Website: lowes
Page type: cart
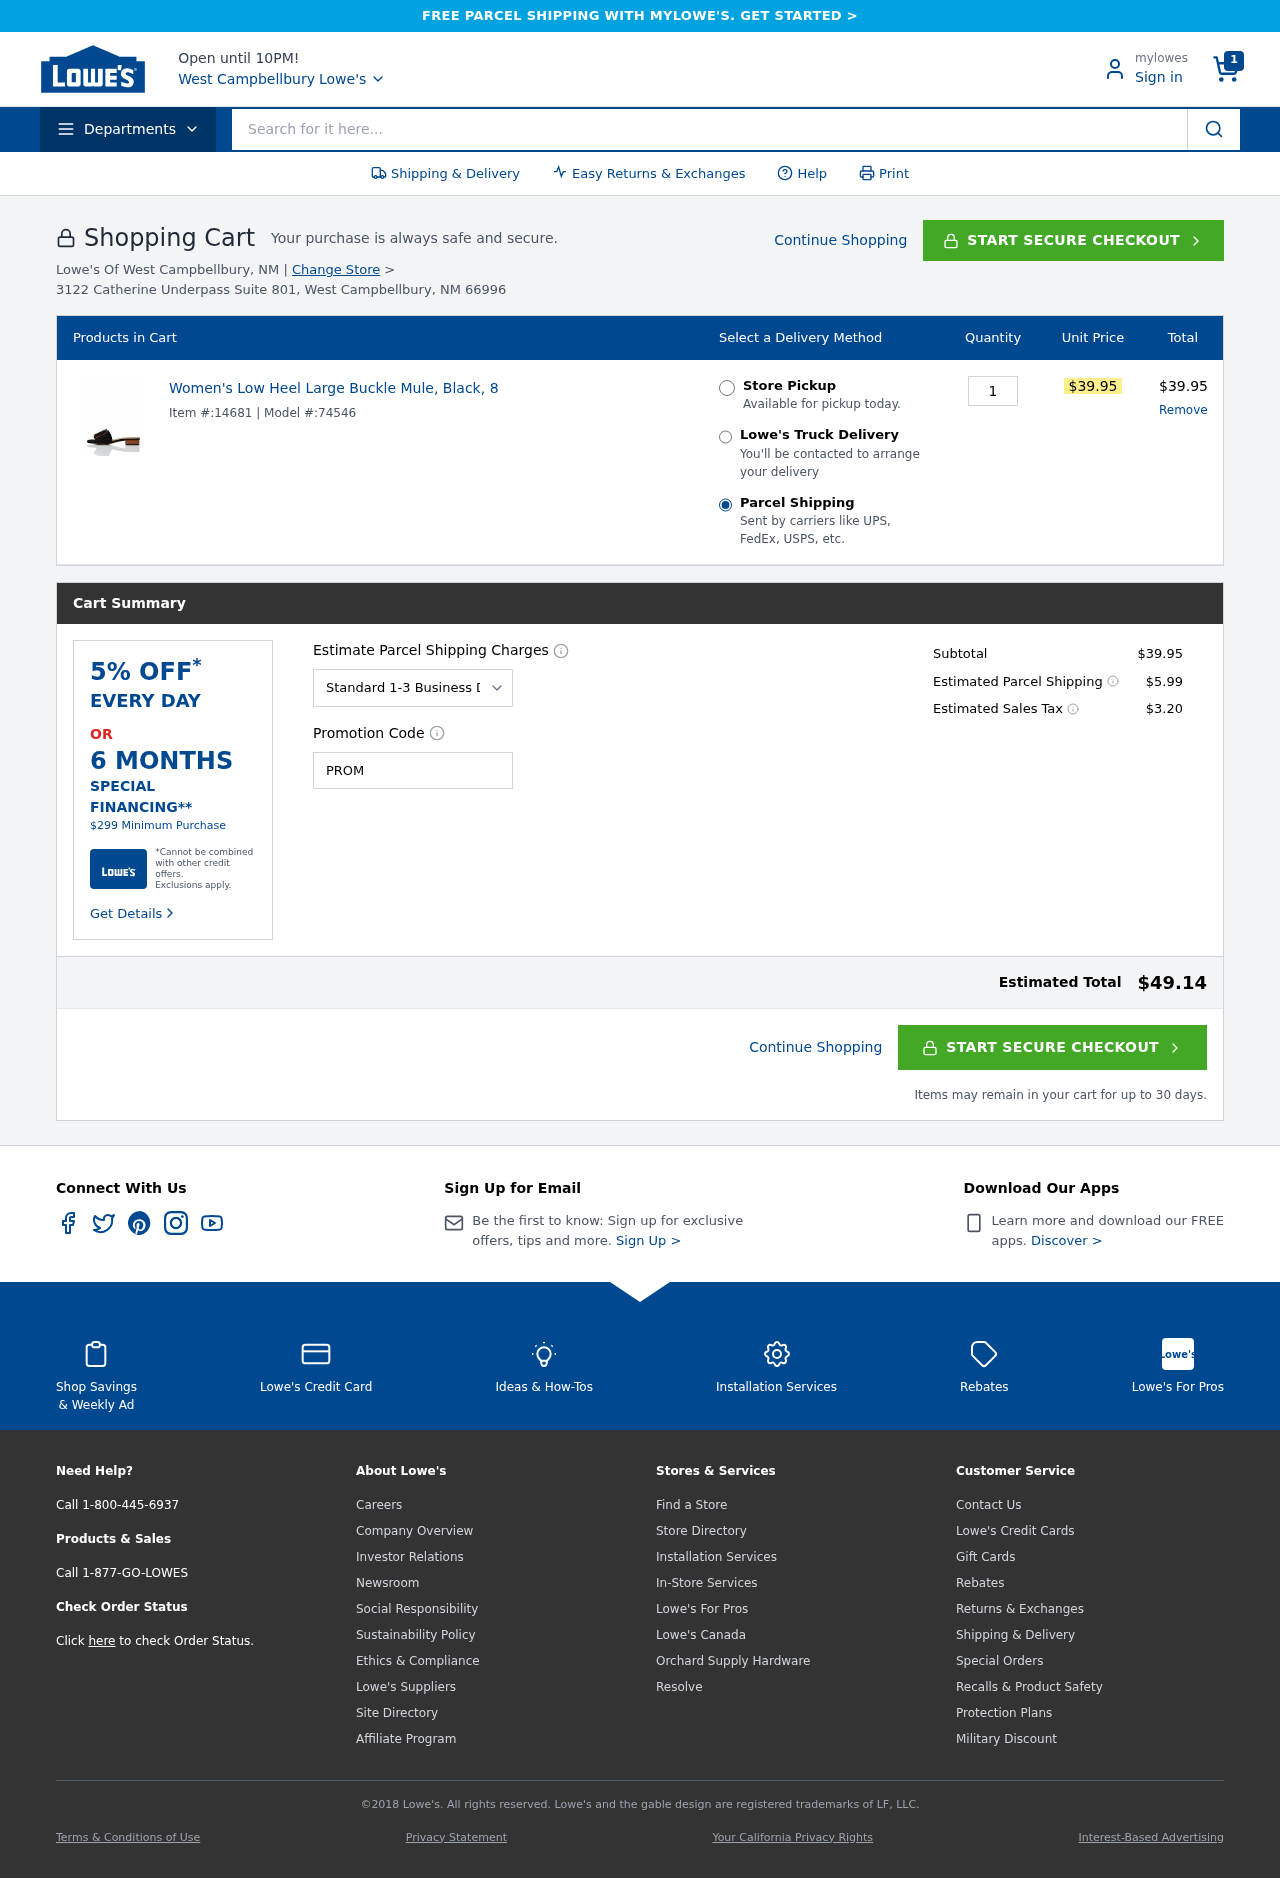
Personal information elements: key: PII_CITY
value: Campbellbury
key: PII_CITY
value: West Campbellbury
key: PII_POSTCODE
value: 66996
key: PII_PROMO_CODE
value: PROMO54EF
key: PII_STREET
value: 3122 Catherine Underpass Suite 801
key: PII_STATE_ABBR
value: NM
Product elements: key: PRODUCT1_NAME
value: Women's Low Heel Large Buckle Mule, Black, 8
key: PRODUCT1_PRICE
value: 39.95
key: PRODUCT1_QUANTITY
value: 1
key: PRODUCT1_MODEL
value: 74546
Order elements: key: ORDER_NUM_ITEMS
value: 1
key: ORDER_ITEM_ID
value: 14681
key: ORDER_LINE_TOTAL
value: $39.95
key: ORDER_SUBTOTAL
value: $39.95
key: ORDER_SHIPPING_COST
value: $5.99
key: ORDER_TAX
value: $3.20
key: ORDER_TOTAL
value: $49.14
Search elements: key: HEADER_SEARCH
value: Search for it here...